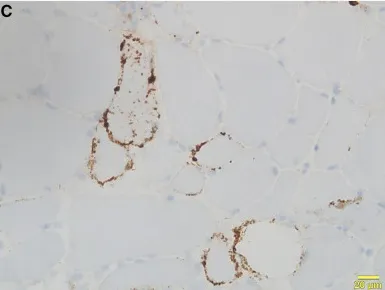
Histological features of right biceps brachii biopsy. (C) Sarcolemmal deposition of membrane attack complex (C5b-9) is seen in scattered fibers with C5b-9 immunohistochemical staining.
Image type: pathology (immunostaining)